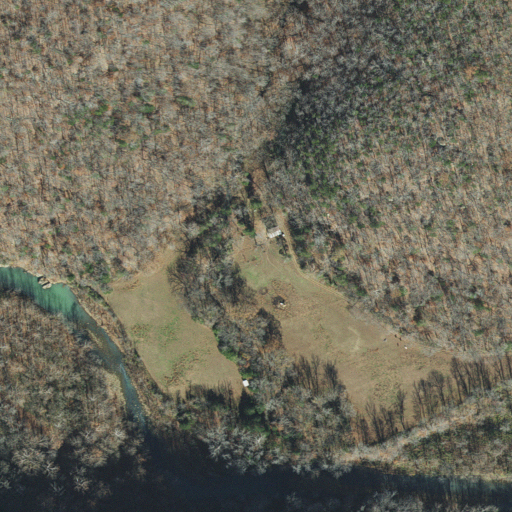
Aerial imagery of valley in Arkansas named Warhouse Hollow containing deciduous forest, pasture, and open development